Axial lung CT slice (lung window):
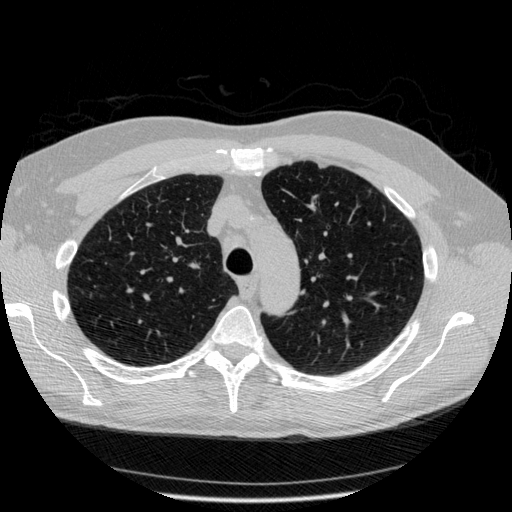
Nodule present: no